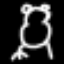
Label: frog